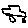
Label: car